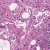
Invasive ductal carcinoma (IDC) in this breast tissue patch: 0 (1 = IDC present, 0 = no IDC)